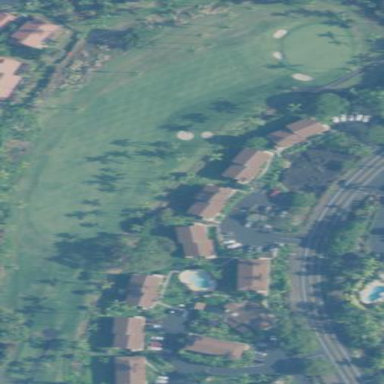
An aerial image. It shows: Rough area on grassy golf course.